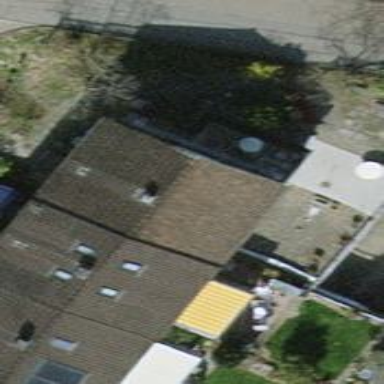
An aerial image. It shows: Terrace building.